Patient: sex F, age 69
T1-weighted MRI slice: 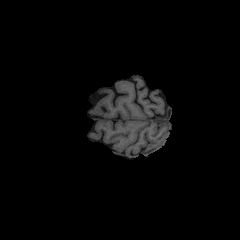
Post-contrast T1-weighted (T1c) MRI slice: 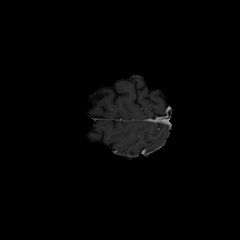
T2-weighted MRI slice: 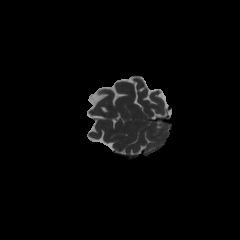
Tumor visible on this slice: no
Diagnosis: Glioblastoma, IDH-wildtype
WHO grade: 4